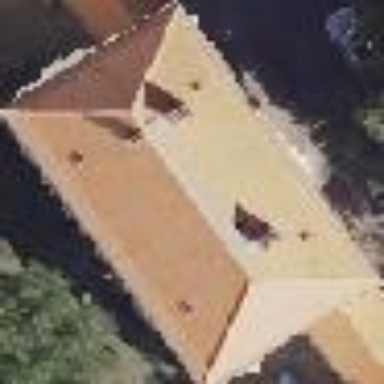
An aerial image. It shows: Hipped roof house.